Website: crate-barrel
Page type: billing-address
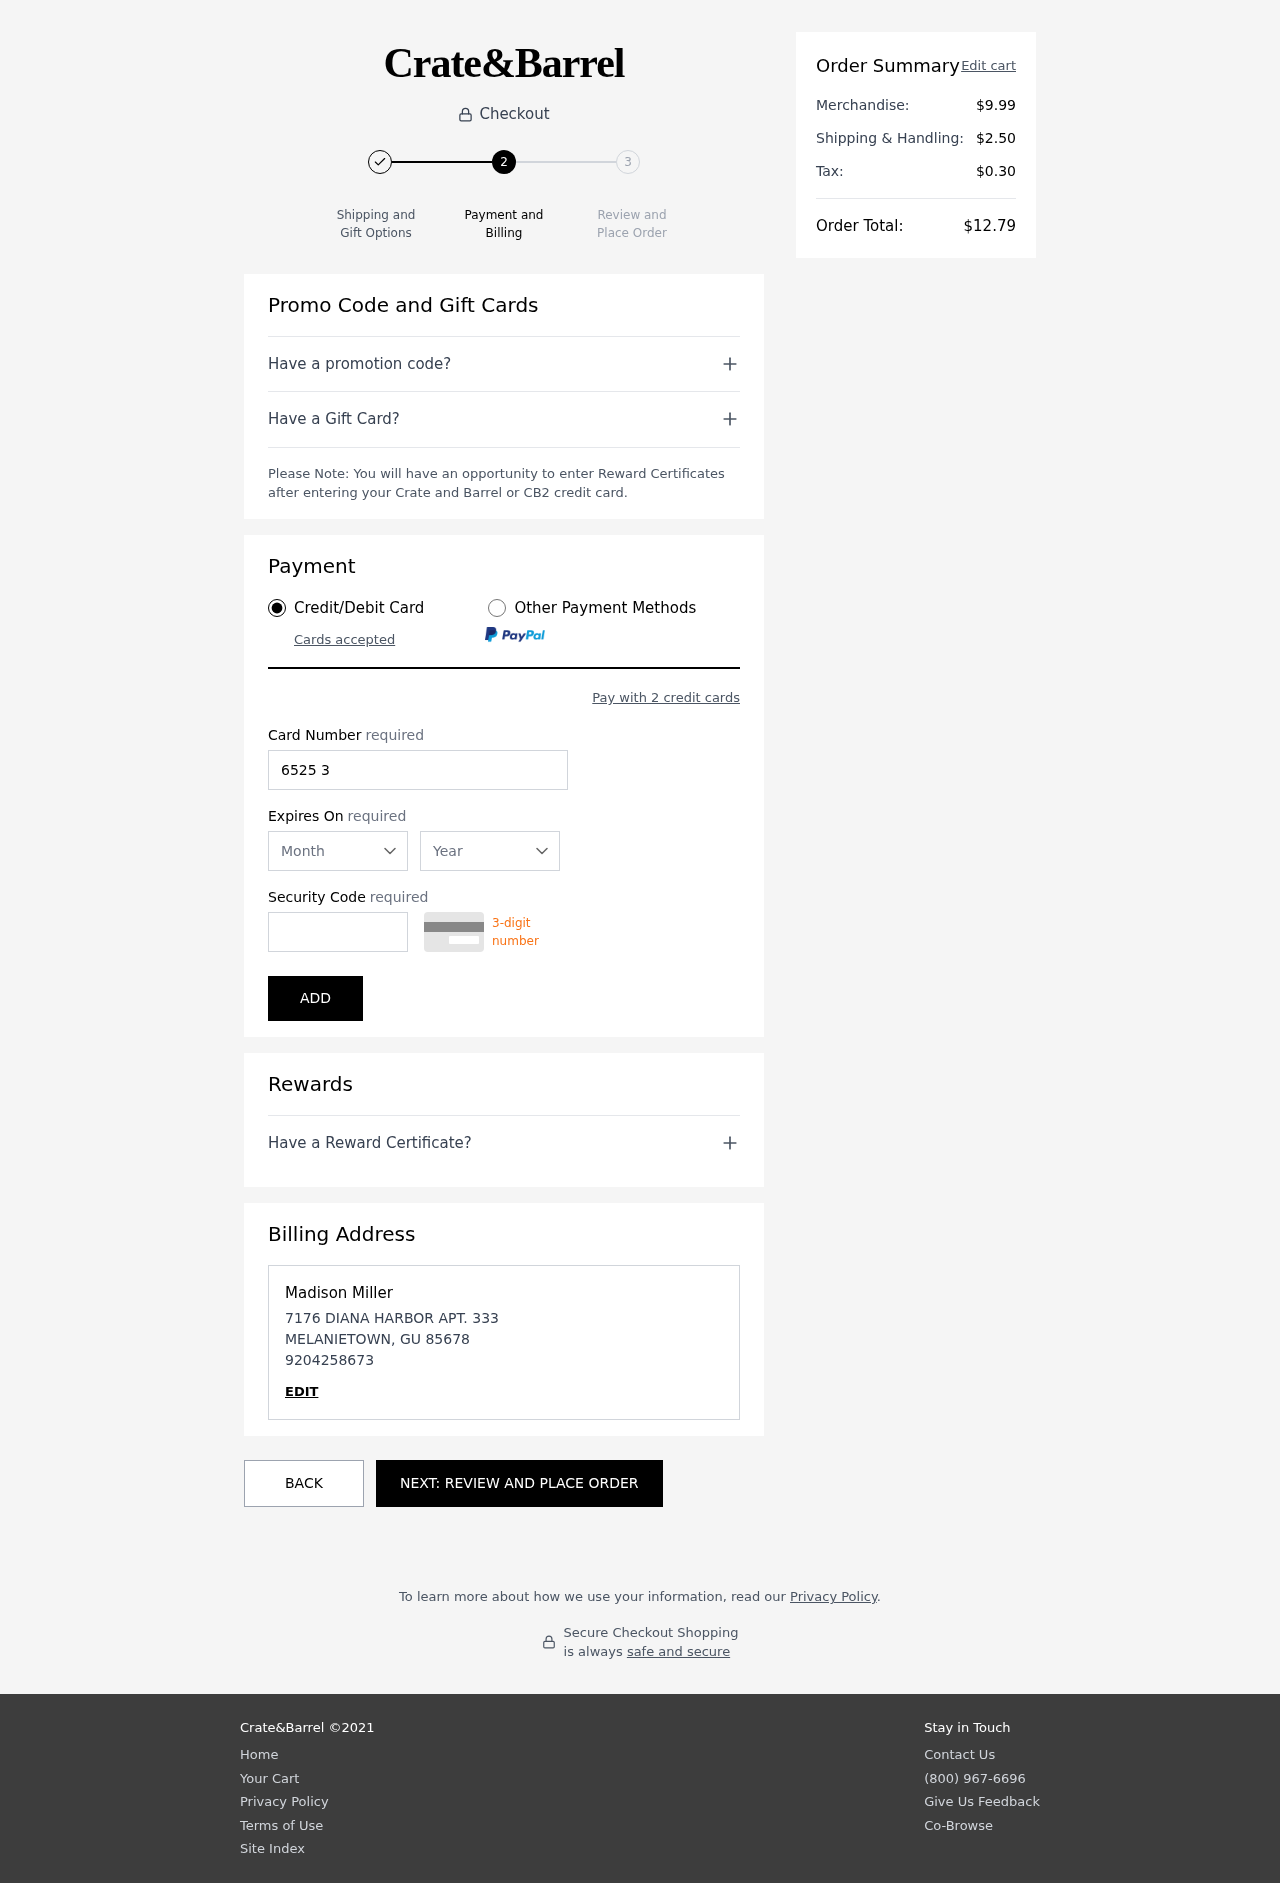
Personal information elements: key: PII_CARD_CVV
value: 323
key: PII_CARD_EXPIRY_MONTH
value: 03
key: PII_CARD_EXPIRY_YEAR
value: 27
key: PII_CARD_NUMBER
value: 6525 3314 7160 1916
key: PII_CITY
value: MELANIETOWN
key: PII_FULLNAME
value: Madison Miller
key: PII_PHONE
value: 9204258673
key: PII_POSTCODE
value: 85678
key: PII_STATE_ABBR
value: GU
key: PII_STREET
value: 7176 DIANA HARBOR APT. 333
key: PII_FIRSTNAME
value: Madison
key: PII_LASTNAME
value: Miller
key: PII_PHONE_LINE
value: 8673
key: PII_PHONE_SUFFIX
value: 8673
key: PII_STATE
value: GU
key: PII_POSTCODE_FULL
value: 85678
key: PII_PHONE2
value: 9204258673
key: PII_PHONE3
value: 9204258673
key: PII_FULLNAME2
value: Madison Miller
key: PII_FULLNAME3
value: Madison Miller
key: PII_FIRSTNAME2
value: Madison
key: PII_FIRSTNAME3
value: Madison
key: PII_LASTNAME2
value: Miller
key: PII_LASTNAME3
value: Miller
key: PII_FIRSTNAME_DERIVED
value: Madison
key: PII_LASTNAME_DERIVED
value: Miller
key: PII_PHONE_NUMERIC
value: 9204258673
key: PII_PHONE_LINE_NUMERIC
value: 8673
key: PII_PHONE_SUFFIX_NUMERIC
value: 8673
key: PII_POSTCODE_NUMERIC
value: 85678
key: PII_PHONE2_NUMERIC
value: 9204258673
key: PII_PHONE3_NUMERIC
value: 9204258673
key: PII_FULLNAME_DERIVED
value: Madison Miller
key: PII_NAME_FULL_DERIVED
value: Madison Miller
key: PII_PHONE_DIGITS
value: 9204258673
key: PII_PHONE_LAST4
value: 8673
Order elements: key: ORDER_SUBTOTAL
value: $9.99
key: ORDER_SHIPPING_COST
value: $2.50
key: ORDER_TAX
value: $0.30
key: ORDER_TOTAL
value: $12.79